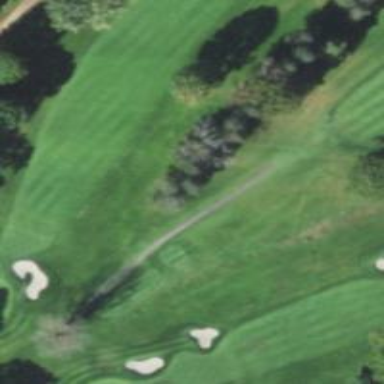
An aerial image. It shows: Path for both roads and golfers.